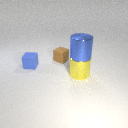
small blue rubber cube to the left of large yellow metal cylinder